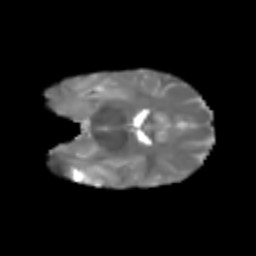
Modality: T2w
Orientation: coronal
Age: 6
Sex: female
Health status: healthy